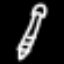
Label: pencil